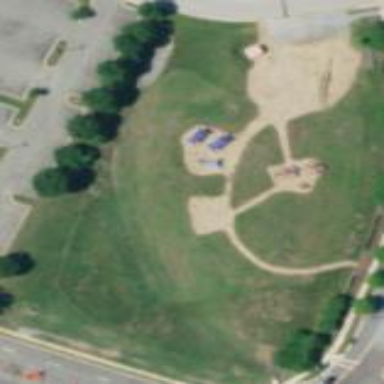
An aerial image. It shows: Park.